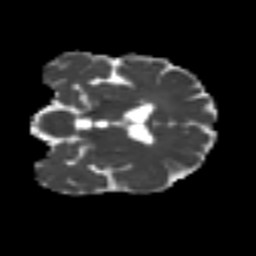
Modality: MD
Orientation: coronal
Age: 53
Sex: male
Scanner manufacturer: siemens
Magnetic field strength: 3 T
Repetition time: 4.987 s
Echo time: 0.0792 s